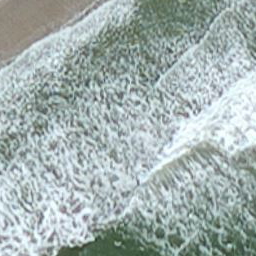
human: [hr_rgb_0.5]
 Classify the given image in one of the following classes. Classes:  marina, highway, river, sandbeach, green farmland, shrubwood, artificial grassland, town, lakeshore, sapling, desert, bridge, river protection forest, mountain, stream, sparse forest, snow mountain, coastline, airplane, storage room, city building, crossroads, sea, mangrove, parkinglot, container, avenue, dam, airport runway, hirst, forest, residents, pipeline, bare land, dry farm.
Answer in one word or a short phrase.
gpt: coastline